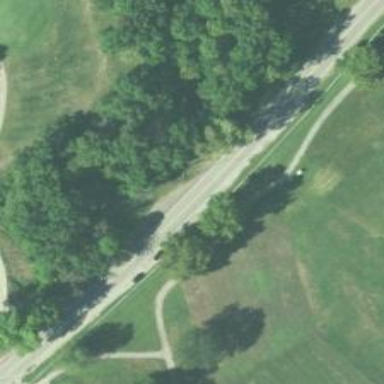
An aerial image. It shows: Path designated for golf carts.